Question: I am using <URL> to create the categories for my application in a laravel project. I have a problem when using '@foreach' in blade when I want to create bootstrap dropdown menus for the categories. This works just fine when the structure is like so:
'''
<nav id="nav2" role="navigation">
<ul class="nav navbar-nav">
<li class="dropdown">
<a href="#" class="dropdown-toggle" data-toggle="dropdown">Shop by Category<span class="caret"></span></a>
<ul class="dropdown-menu" role="menu">
@foreach($catnav as $cat) @if($cat->depth == 0)
<li>
{{ HTML::link(URL::action('StoreController@getCategories', [$cat->slug]), $cat->name) }} @else($cat->depth == 1)
<ul>
<li><a href="{{ URL::to('/store/categories/' . implode('/', $cat->getAncestorsAndSelf()->lists('slug'))) }}">{{$cat->name}}</a>
</li>
</ul>
</li>
@endif @endforeach
</ul>
</li>
</ul>
</nav>
'''
This is the output to the above:

But I don't want to have a dropdown, but I am trying to make a 'dropdown' for each of the parent categories to contain the children in the 'dropdown-menu'. I tried this structure, but the '@foreach' will mess with the layout.
'''
<nav id="nav2" role="navigation">
<ul class="nav navbar-nav">
@foreach($catnav as $cat) @if($cat->depth == 0)
<li class="dropdown">
<a href="#" class="dropdown-toggle" data-toggle="dropdown">{{ HTML::link(URL::action('StoreController@getCategories', [$cat->slug]), $cat->name, array('class'=>'dropdown-toggle' ,'data-toggle'=>'dropdown')) }}<span class="caret"></span></a>
@else($cat->depth == 1)
<ul class="dropdown-menu" role="menu">
<li><a href="{{ URL::to('/store/categories/' . implode('/', $cat->getAncestorsAndSelf()->lists('slug'))) }}">{{$cat->name}}</a>
</li>
@endif
</ul>
</li>
@endforeach
</ul>
</nav>
'''
How can I achieve this?
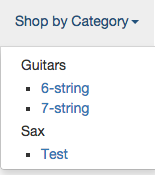
Answer: After a long day trying to figure this out I ended up:
- Using the 'toHierarchy()' method to return a nested collection of the queried tree.- Using a '@foreach' loop to get all the parent nodes and inside another '@foreach' to get the children.- Using the 'isRoot()' function to check if the item is a parent. - Using 'isLeaf()' function to check if is the end of a branch.- Using lots of '@if' statements.
:
'''
<nav id="nav2" role="navigation">
<ul class="nav navbar-nav">
@foreach($catnav as $item)
<li @if($item->isRoot())class ="dropdown"@endif>
@if(!$item->isLeaf())
<a @if($item->isRoot()) class="dropdown-toggle"@endif href="/store/categories/{{ $item->slug }}">
{{ $item->name }}
@if($item->isRoot()) <span class="caret"></span> @endif
</a>
@else
<a href="/store/categories/{{ $item->slug }}">{{$item->name}}</a>
@endif
@if($item->isRoot() && !$item->isLeaf())
<ul class="dropdown-menu">
@foreach($item->children as $child)
<li><a href="{{ URL::to('/store/categories/'.implode('/', $child->getAncestorsAndSelf()->lists('slug'))) }}">{{$child->name}}</a></li>
@endforeach
</ul>
@endif
</li>
@endforeach
</ul>
</nav>
'''